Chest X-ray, PA view. Patient: 25 years old, sex F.
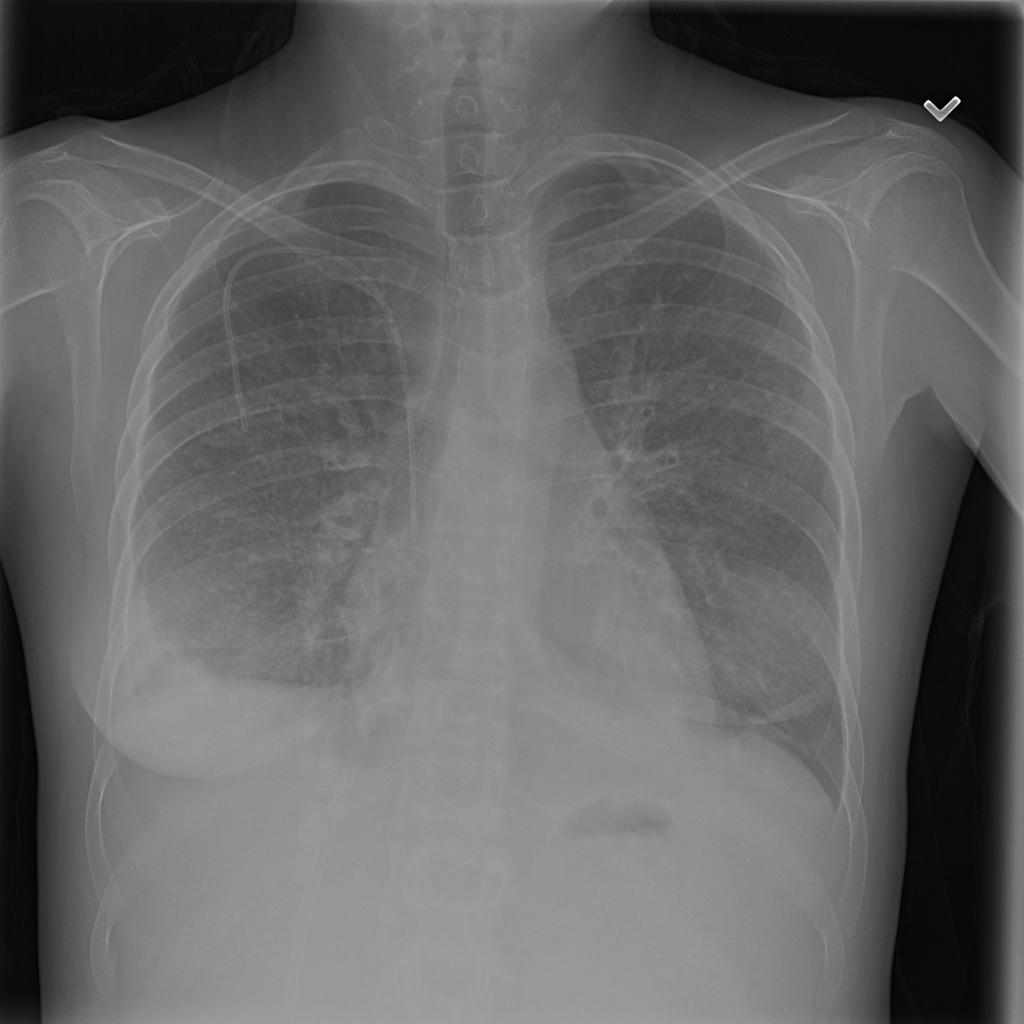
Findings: Effusion, Infiltration